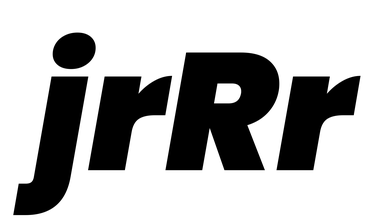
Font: Poppins-BlackItalic